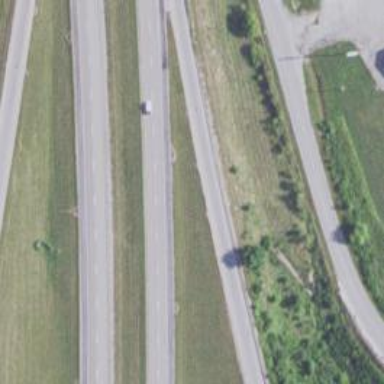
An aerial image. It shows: Trunk highway with expressway features.